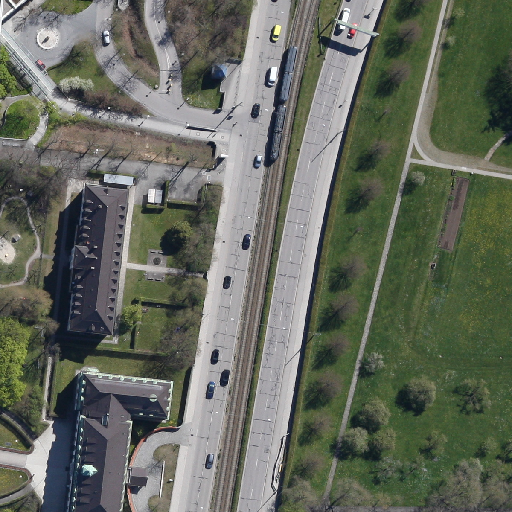
Referring expression: light-duty vehicle driving on the road